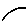
Label: moon